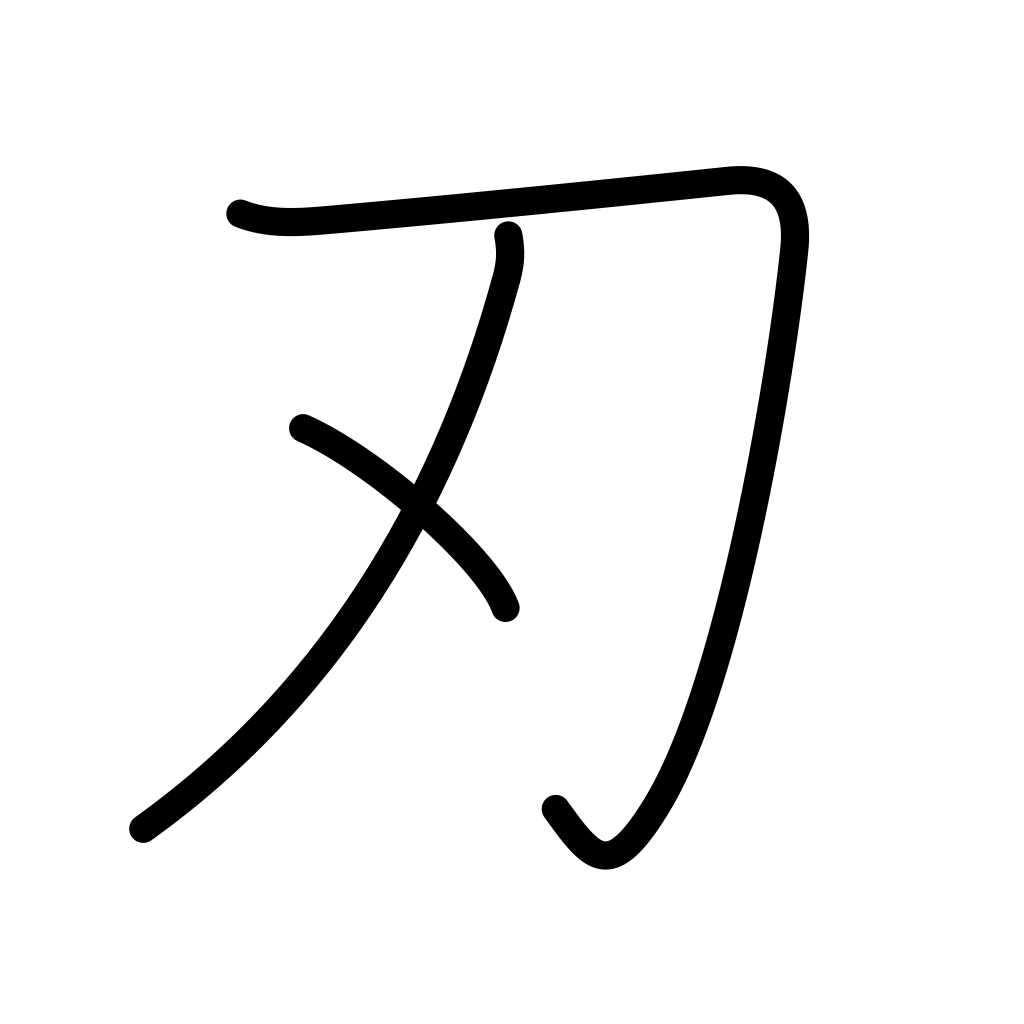
Meaning: blade, sword, edge